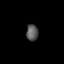
Tissue: lung
Cell type: Endothelial cells
Senescence score: 0.5928
Nuclear area (px): 192
Mean DAPI intensity: 87.745